Field crop: maize
Growth stage: 1
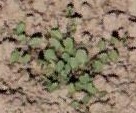
Species: convolvulus